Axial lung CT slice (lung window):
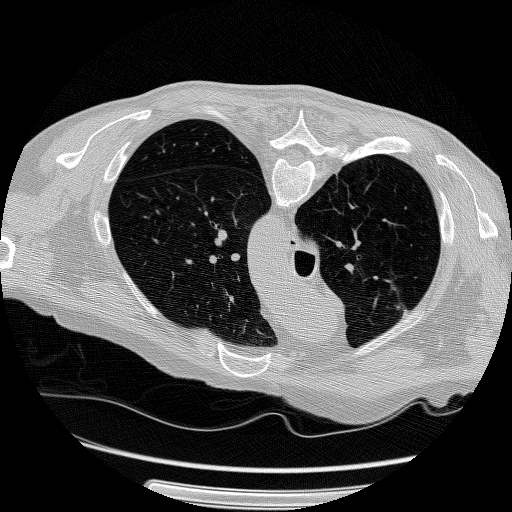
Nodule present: no